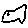
Label: fish